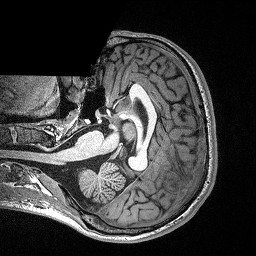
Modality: T1w
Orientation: axial
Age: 24
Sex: male
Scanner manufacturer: siemens
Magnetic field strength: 3 T
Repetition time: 2.4 s
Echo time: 0.03 s